Interaction volume radius: 5 \u00c5
Interaction volume height: 15 \u00c5
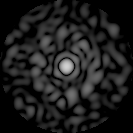
Disorder parameter: 0.8032